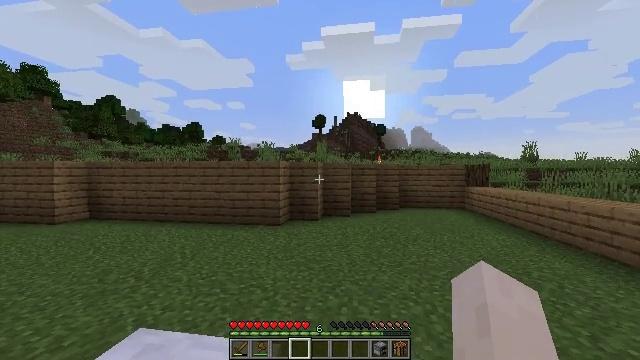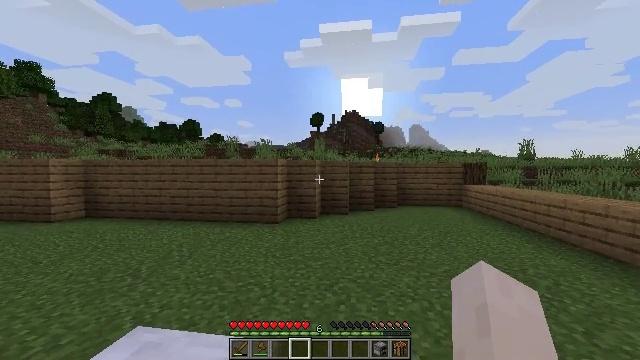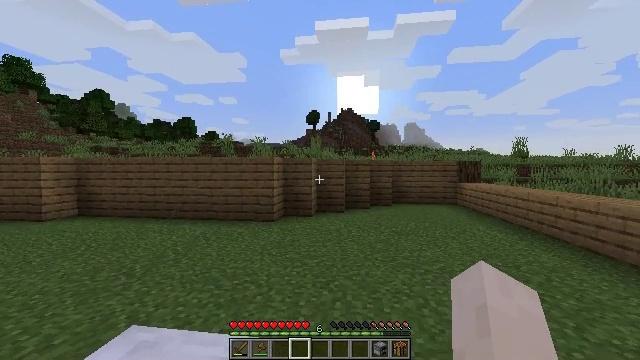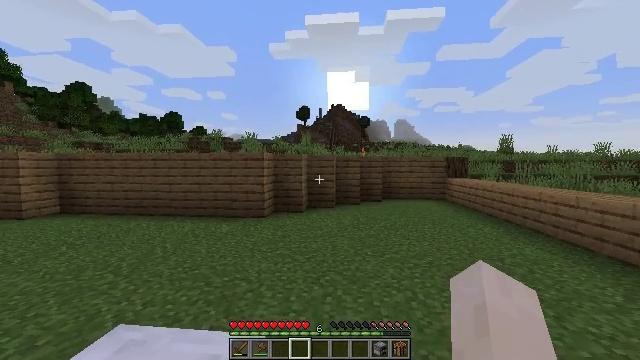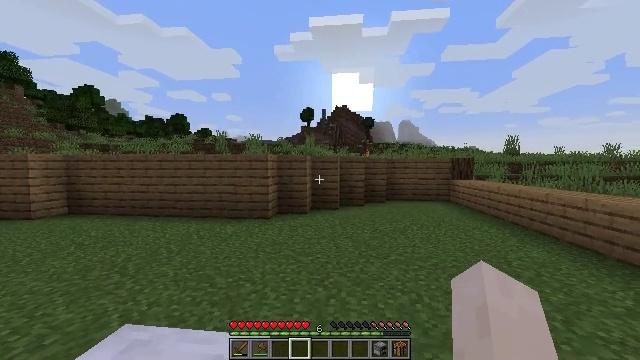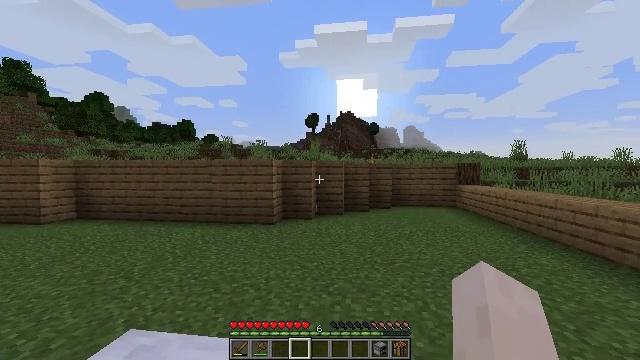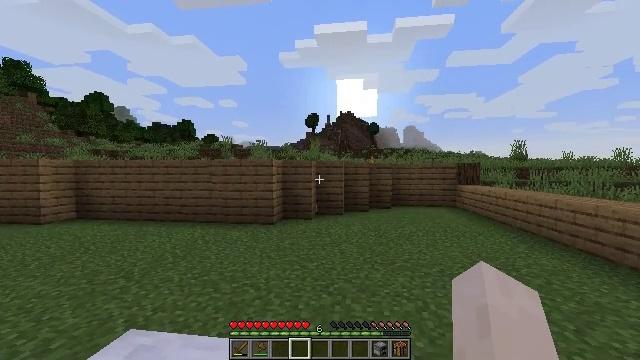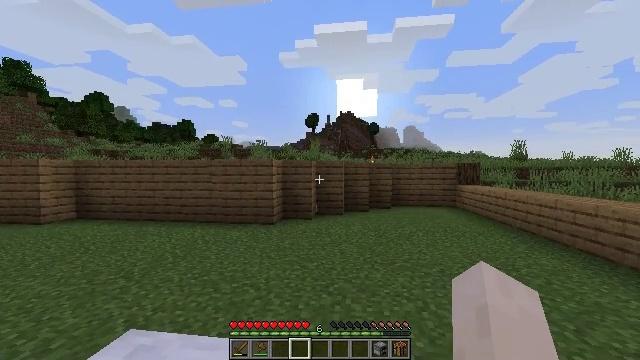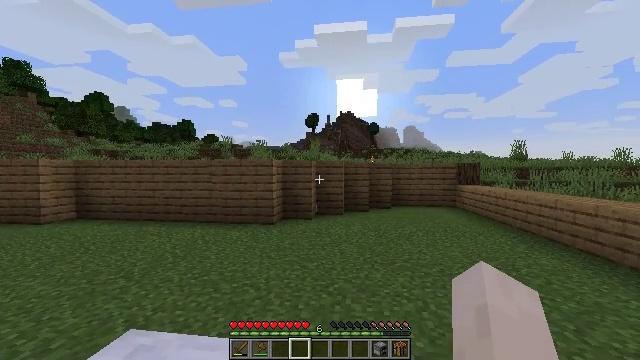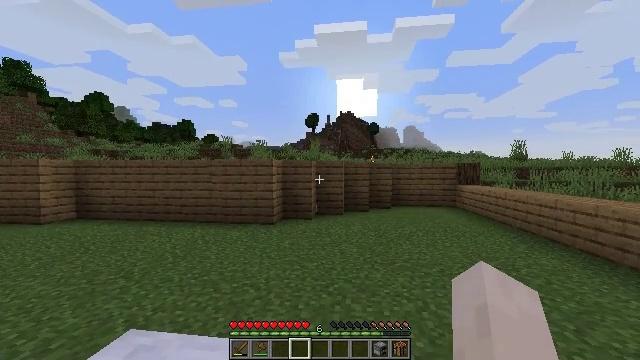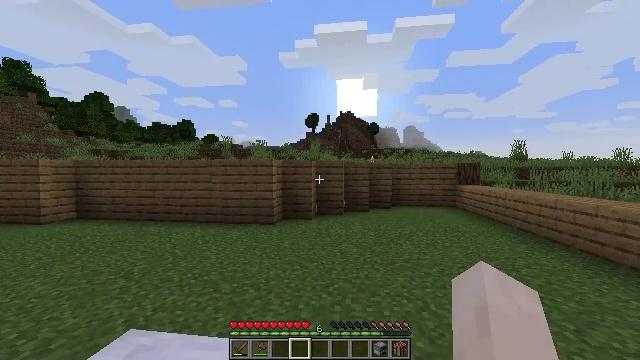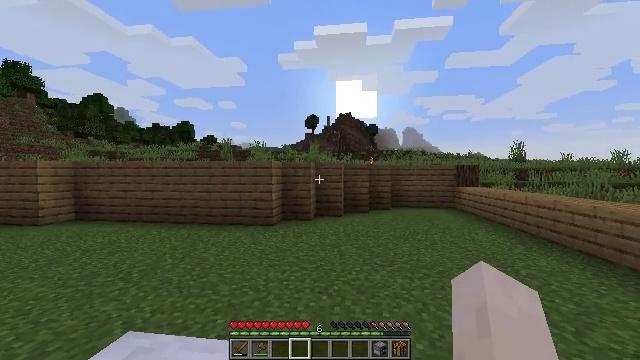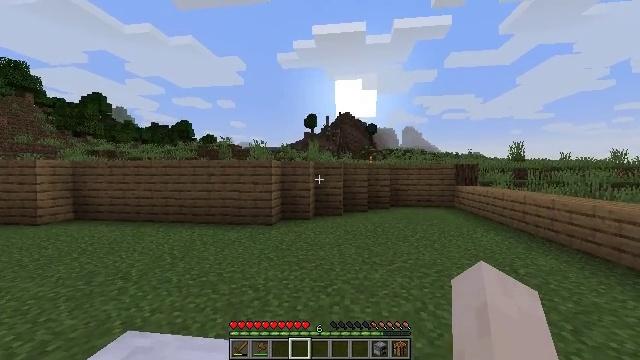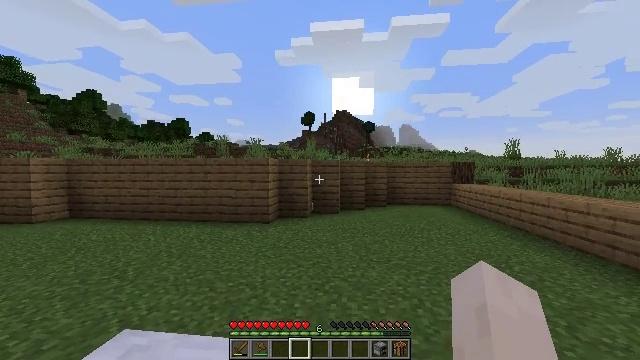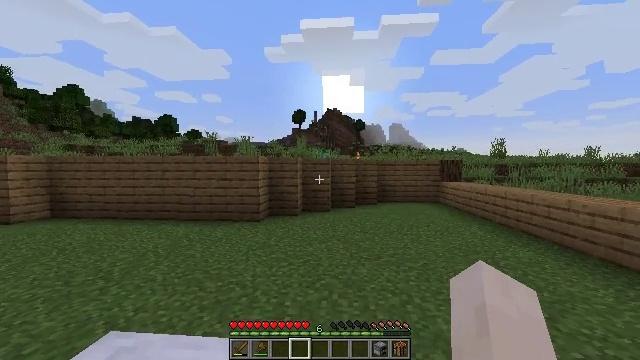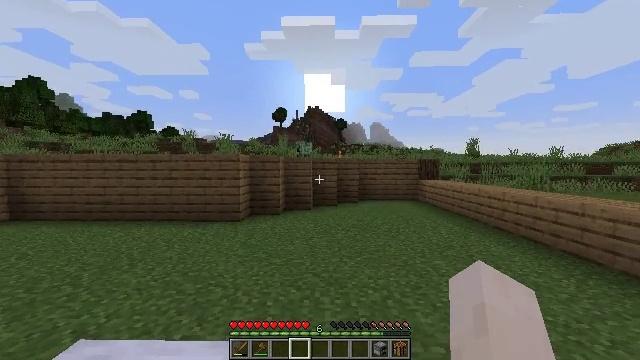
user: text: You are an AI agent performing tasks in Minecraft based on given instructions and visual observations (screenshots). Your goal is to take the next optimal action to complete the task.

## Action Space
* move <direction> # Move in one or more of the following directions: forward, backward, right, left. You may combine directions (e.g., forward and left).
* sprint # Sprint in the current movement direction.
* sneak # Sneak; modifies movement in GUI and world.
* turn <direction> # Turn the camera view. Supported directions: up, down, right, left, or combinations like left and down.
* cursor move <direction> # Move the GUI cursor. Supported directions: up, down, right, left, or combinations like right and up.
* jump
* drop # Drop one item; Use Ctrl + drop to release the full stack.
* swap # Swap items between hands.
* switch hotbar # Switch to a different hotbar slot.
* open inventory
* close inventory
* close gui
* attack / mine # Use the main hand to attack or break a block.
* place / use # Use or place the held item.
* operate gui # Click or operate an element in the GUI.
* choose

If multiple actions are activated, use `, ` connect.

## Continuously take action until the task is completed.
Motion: motion action
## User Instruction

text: Break the white bed to relocate it.
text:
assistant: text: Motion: no_op
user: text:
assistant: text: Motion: no_op
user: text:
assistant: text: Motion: turn right
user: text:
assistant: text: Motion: no_op
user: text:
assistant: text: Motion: turn left and up
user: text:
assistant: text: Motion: no_op
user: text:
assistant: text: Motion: no_op
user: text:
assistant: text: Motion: no_op
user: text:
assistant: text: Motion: no_op
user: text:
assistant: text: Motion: no_op
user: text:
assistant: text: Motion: no_op
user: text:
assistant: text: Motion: no_op
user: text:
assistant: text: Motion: no_op
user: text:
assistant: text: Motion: turn right
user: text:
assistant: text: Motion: turn right
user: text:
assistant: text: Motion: turn right
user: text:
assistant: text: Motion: turn right
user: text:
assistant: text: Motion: turn right
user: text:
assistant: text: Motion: turn right
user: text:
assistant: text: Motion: no_op
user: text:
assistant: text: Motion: no_op
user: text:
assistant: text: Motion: no_op
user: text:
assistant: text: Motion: turn right
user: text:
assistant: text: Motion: no_op
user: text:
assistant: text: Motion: no_op
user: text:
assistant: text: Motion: no_op
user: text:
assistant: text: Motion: no_op
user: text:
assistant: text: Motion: no_op
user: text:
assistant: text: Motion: no_op
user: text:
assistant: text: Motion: no_op